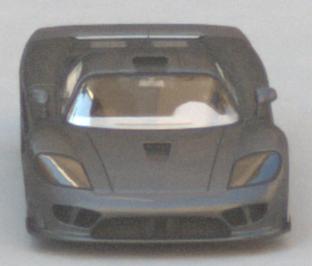
Make: Saleen
Model: S7
Detailed model: -
Model produced from: 2000
Model produced until: 2008
Doors: 2
Color: gray
Road condition: dry road
Daytime: morning or afternoon
Contrast: low contrast